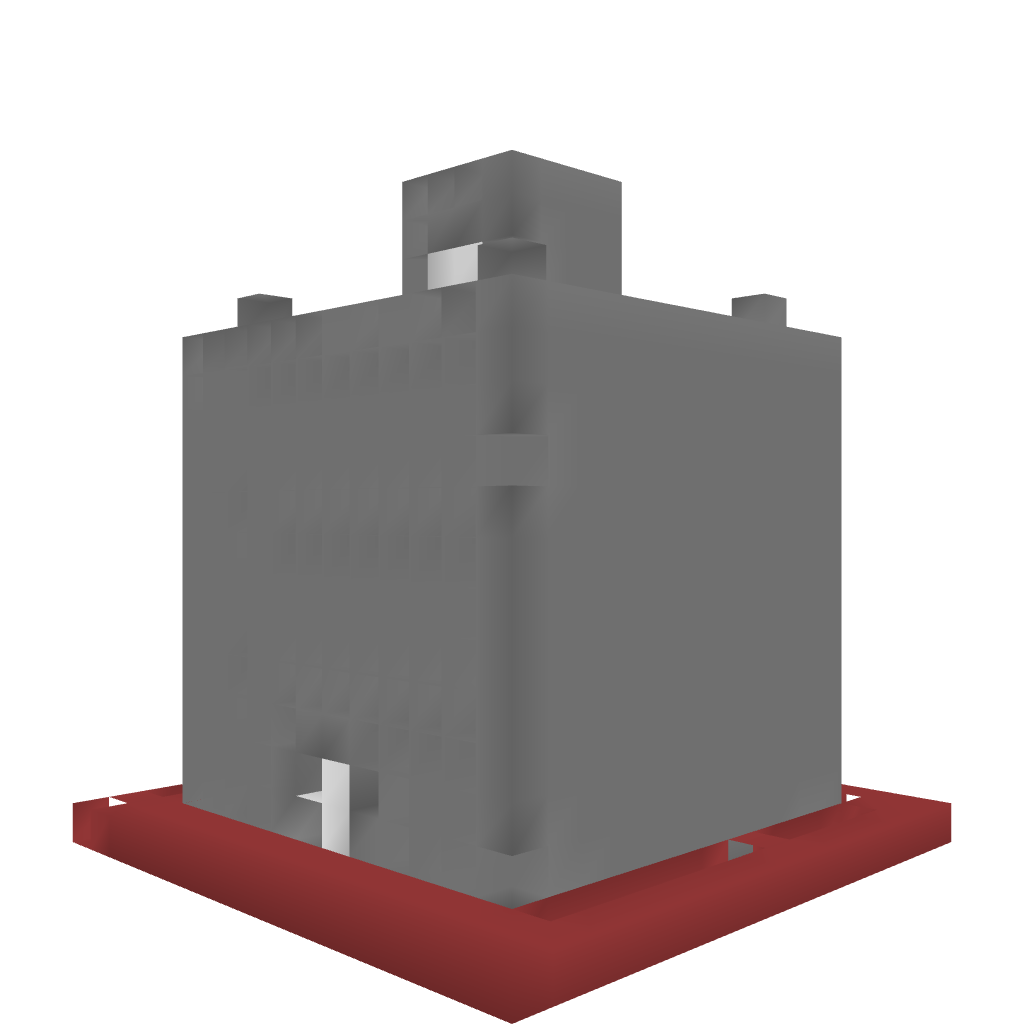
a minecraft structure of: castle 4 bad low quality